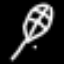
Label: leaf